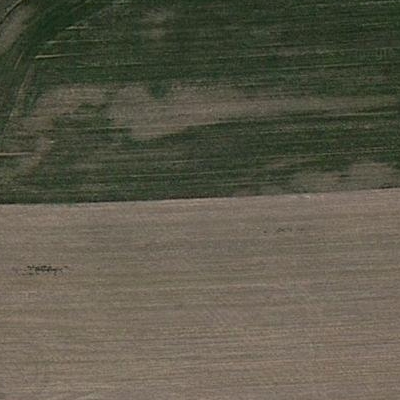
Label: bField